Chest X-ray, PA view. Patient: 65 years old, sex F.
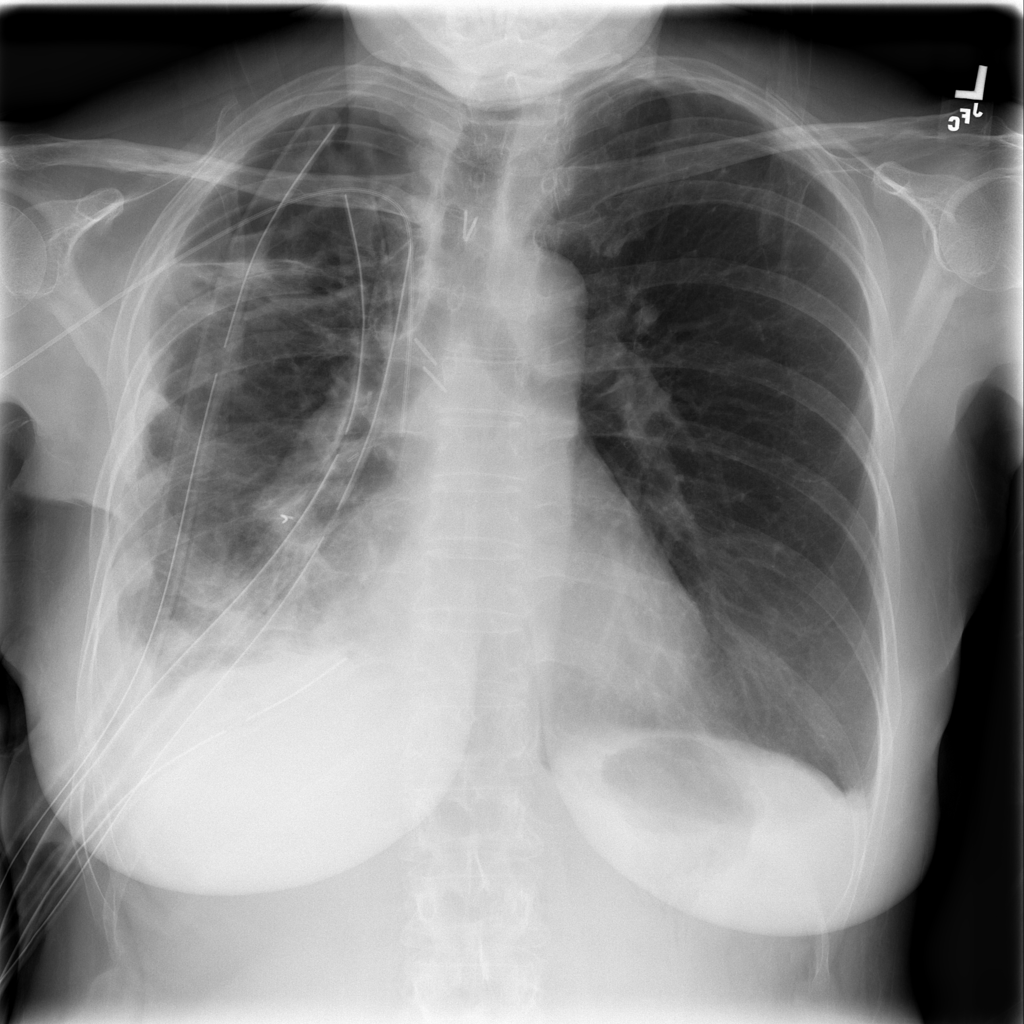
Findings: No Finding